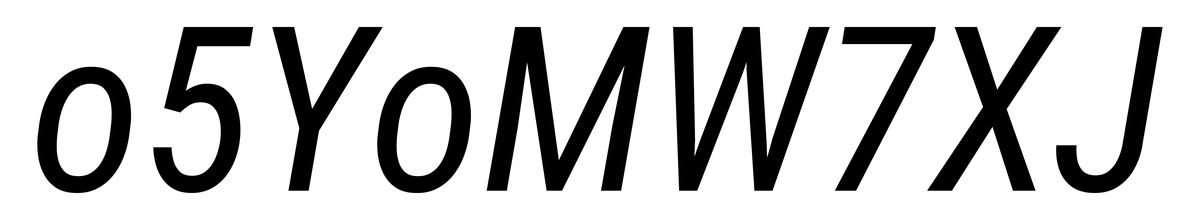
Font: Roboto-Italic_Condensed_Italic